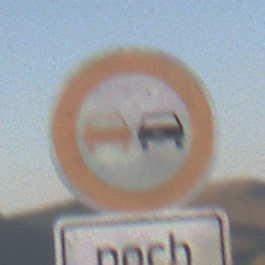
Verkehrszeichen: Ueberholverbot
Zusatzzeichen unten: LaengeEinerStrecke4
Umgebung: Outdoor, Nature
Tageszeit: SunriseSunset
Wetter: Clear
Licht: Natural
Jahreszeit: NotSpecified
Kontrast: HighContrast